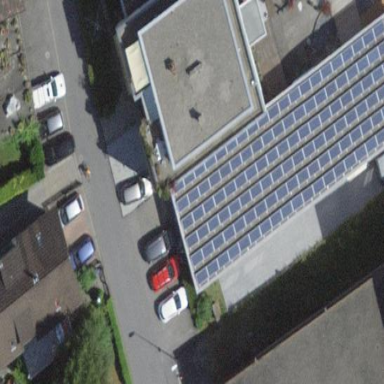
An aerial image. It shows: Solar power generator.